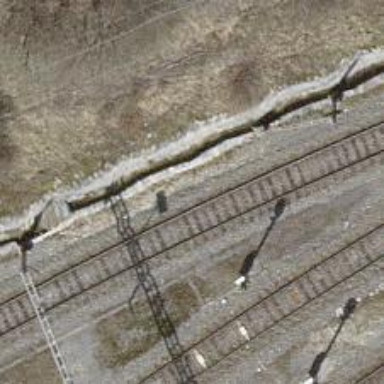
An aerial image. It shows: Railway track with contact line for electrification.